Brain MRI, t1w sequence, axial 2D slice.
Patient: age 35, sex F, weight 95 kg, height 1.95 m
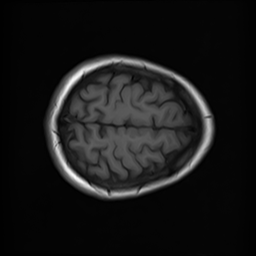